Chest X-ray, PA view. Patient: 66 years old, sex M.
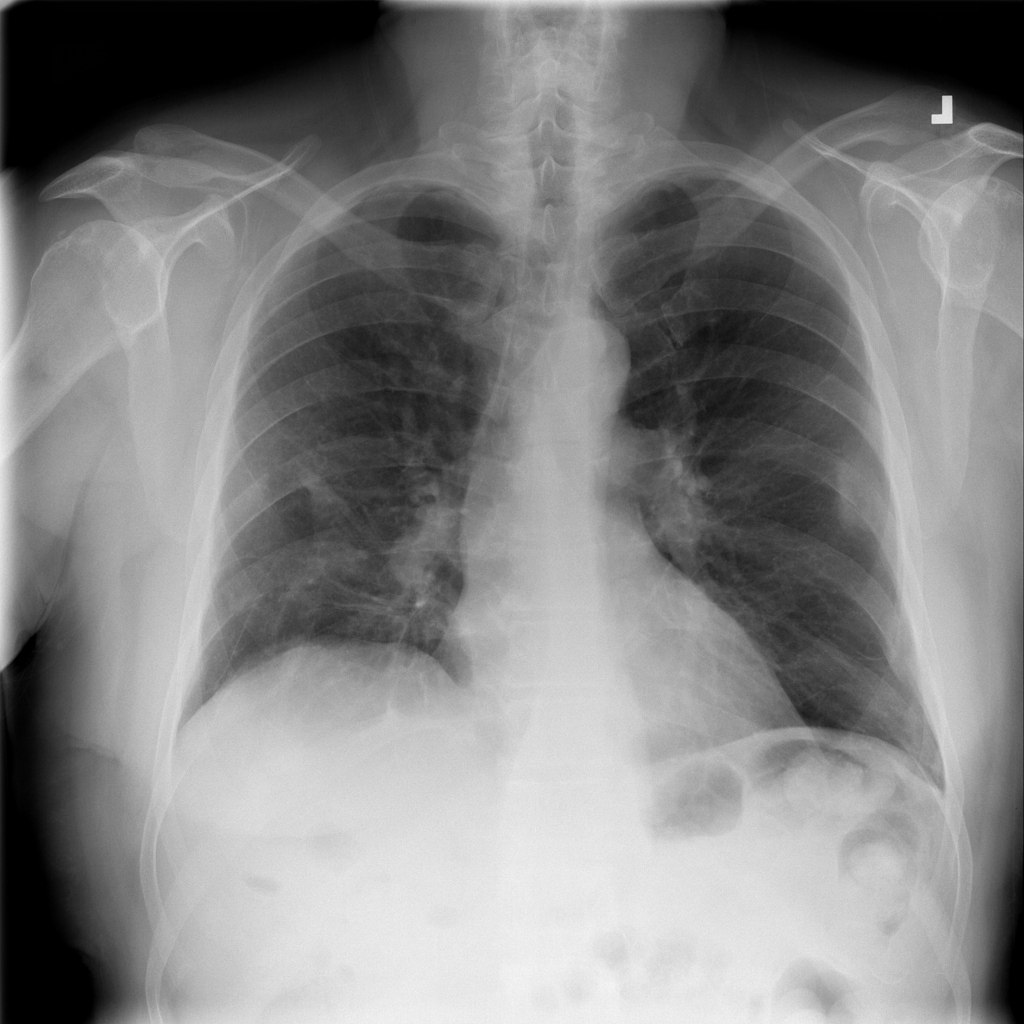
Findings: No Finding